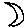
Label: moon